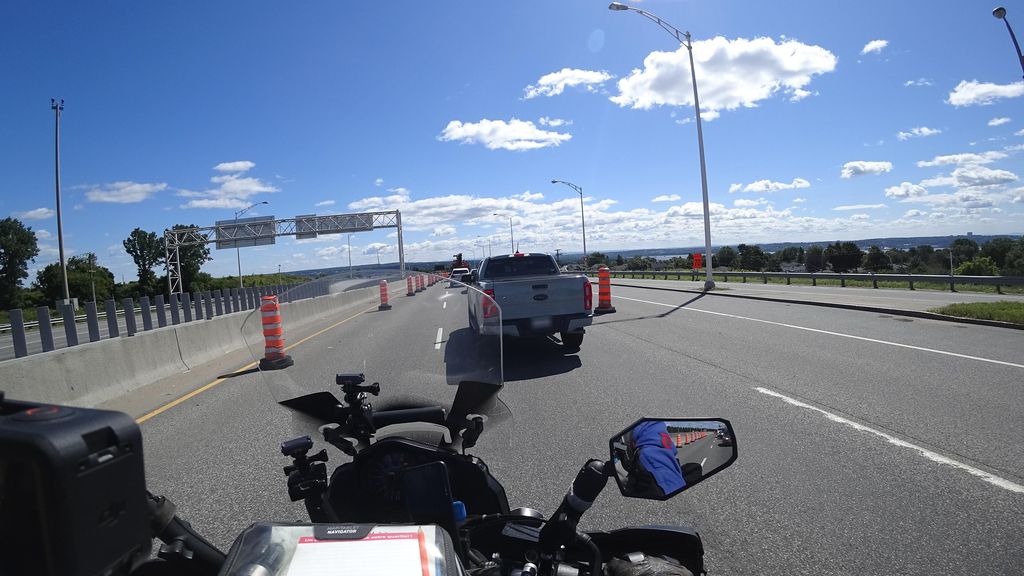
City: quebec_city